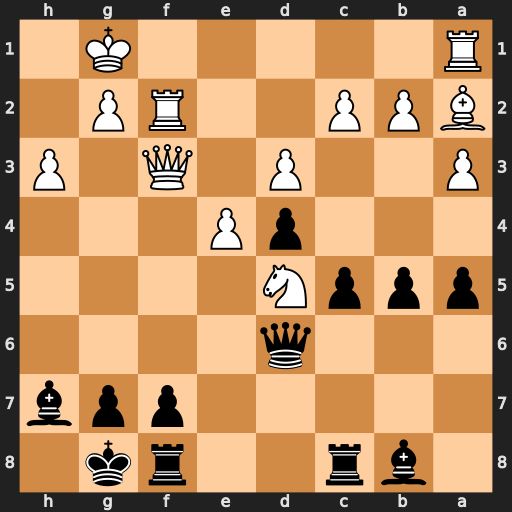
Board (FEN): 1br2rk1/5ppb/3q4/pppN4/3pP3/P2P1Q1P/BPP2RP1/R5K1
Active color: b
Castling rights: -
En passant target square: -
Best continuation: Qh2+ Kf1 Qh1+ Ke2 Qxa1